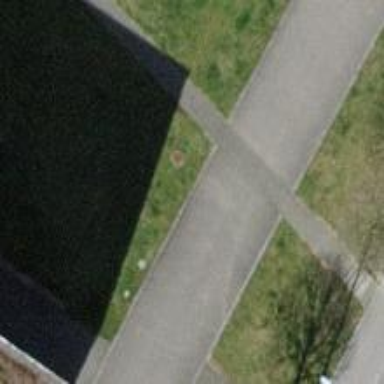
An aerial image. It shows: Path.